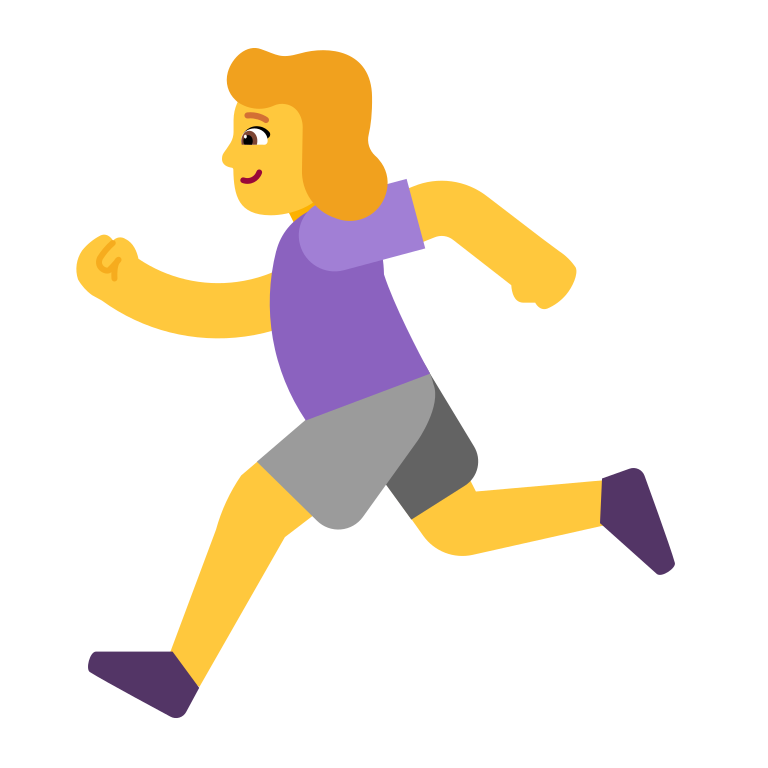
woman running flat default